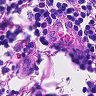
Metastatic tissue present: no